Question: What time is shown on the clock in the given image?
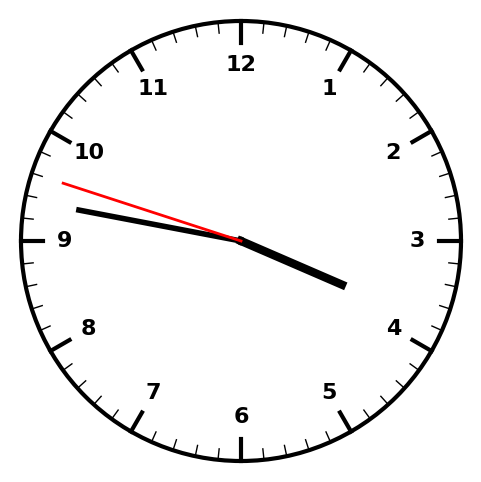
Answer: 03:46:48